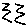
Label: zigzag